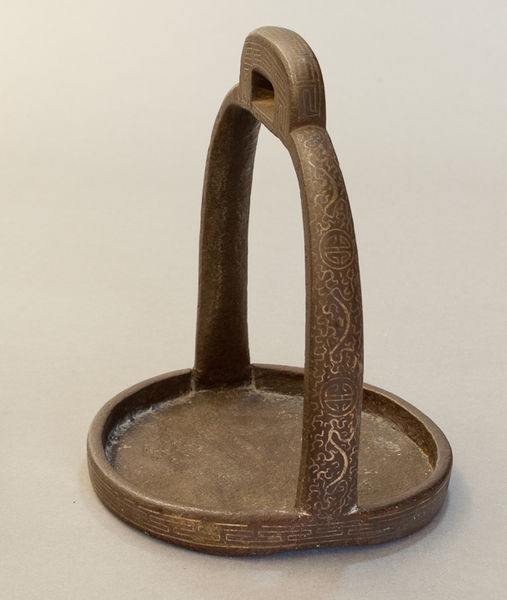
Titel: Oval Bronze Stirrup
Standort: Amherst (Massachusetts, USA)
Institution: Mead Art Museum, Amherst College
Schlagwörter: gold, old, pattern, patterns, print, brown, pot, wood, greek, stone, peasant, water, metal, flat, decoration, trim, photo, sculpture, small, basket, ancient, antique, design, scale, circle, candle, chinese, asian, stamp, brass, japan, china, pottery, bronze, artifact, hanger, plate, round, balance, symbol, photograph, swirls, big, bowl, greece, iron, tool, copper, asien, engraved, tray, waage, weight, muster, smith, asia, clay, carved, stirrup, etch, bronse, object, language, item, archaeology, decrative, carve, tin, handle, designs, grasp, device, holder, dynasty, handel, stirup, pug, lazier, handhelds, libra, unze, etched, celtic design, handmade, casting, metalurgy, ceramik